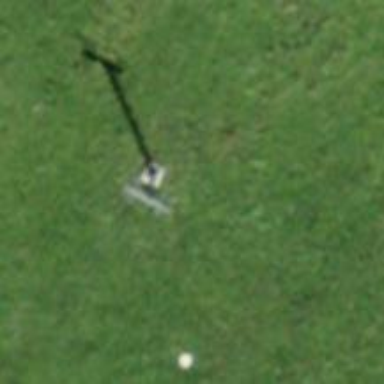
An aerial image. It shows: Pylon for aerialway.